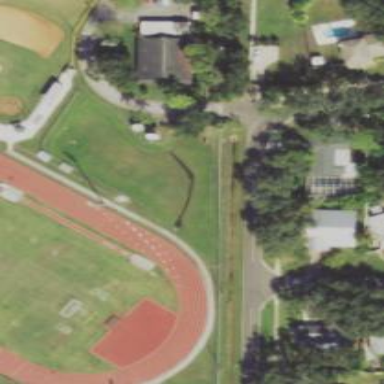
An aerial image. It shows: Track located within leisure land area.